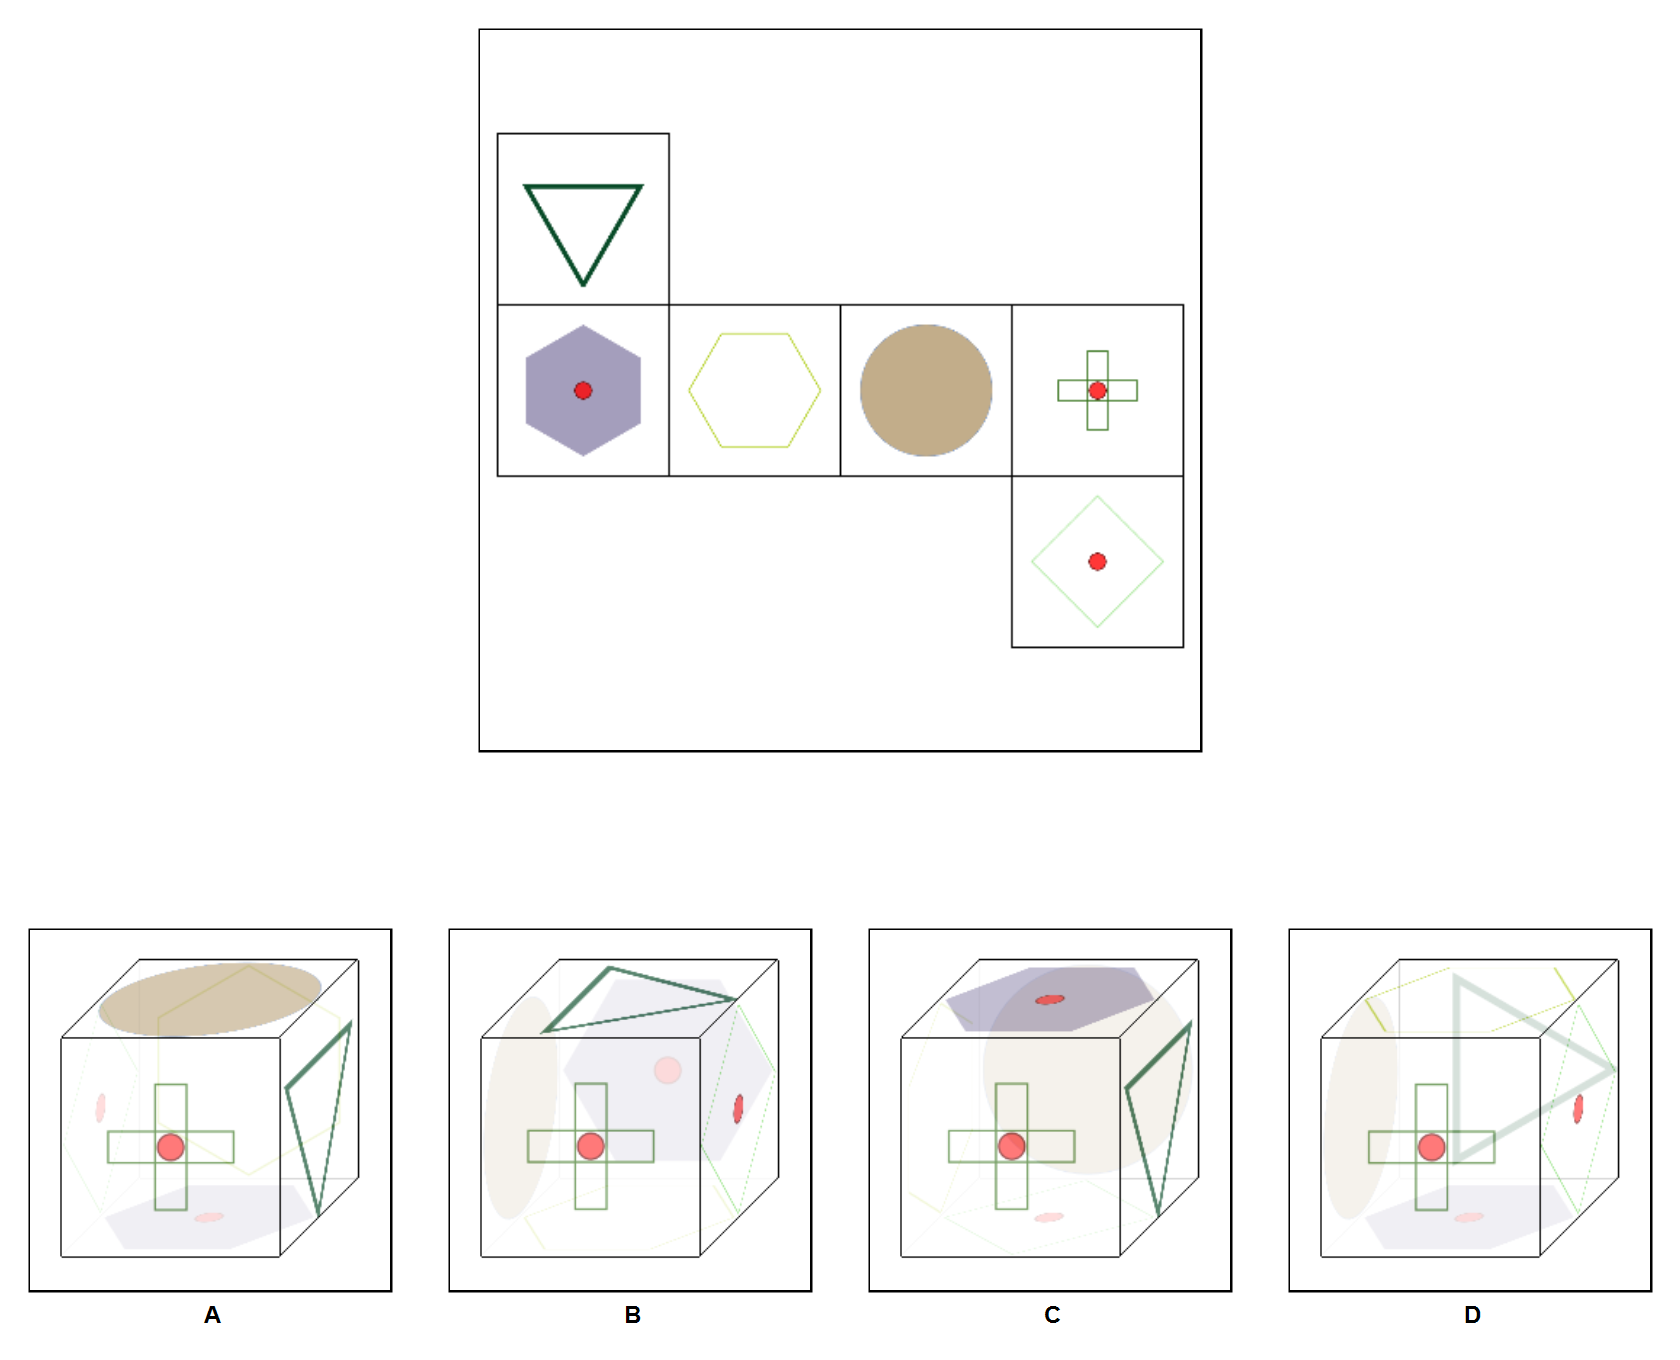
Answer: A